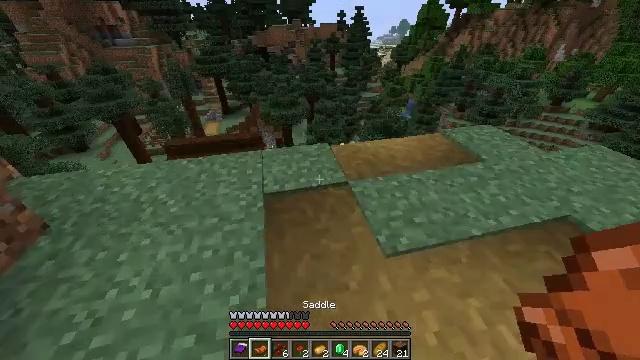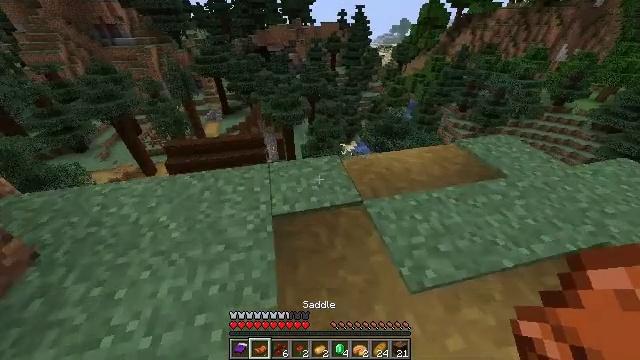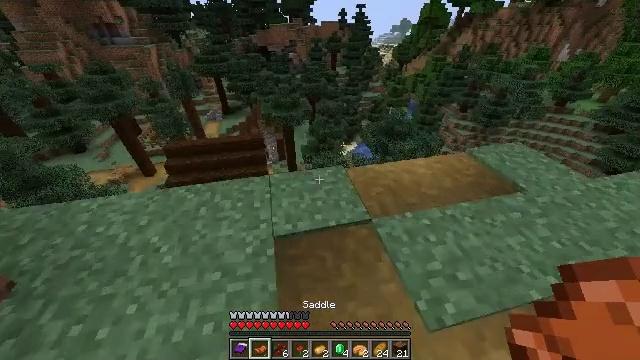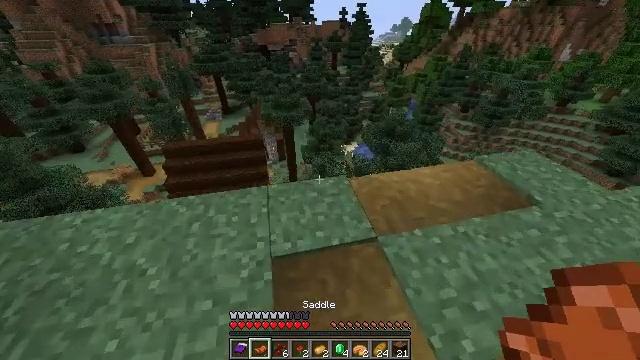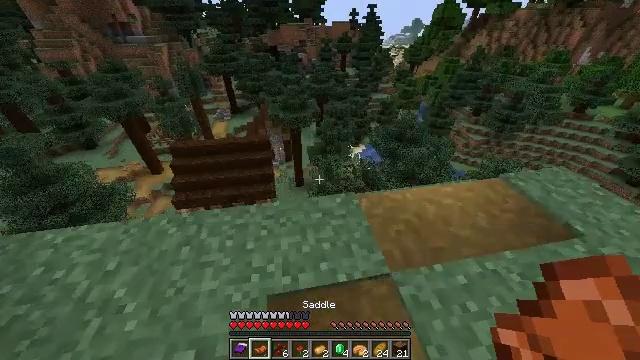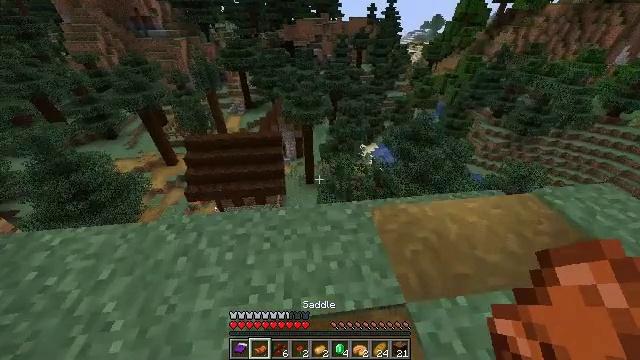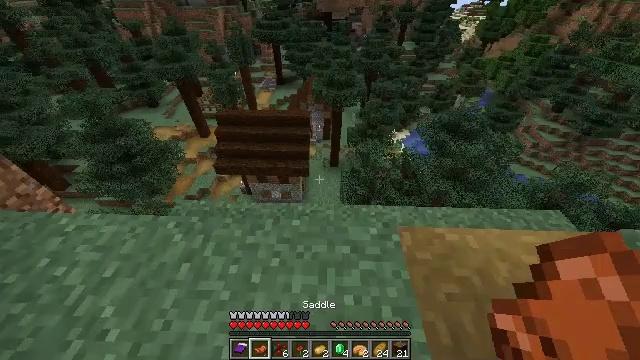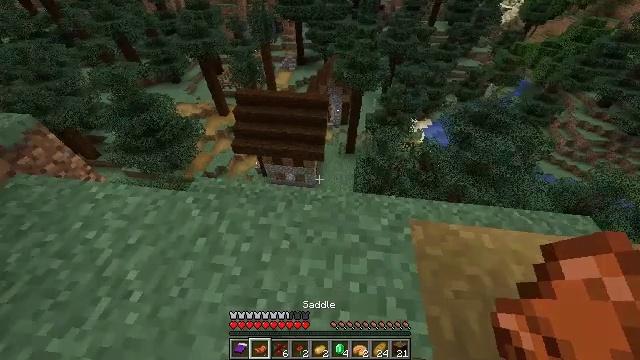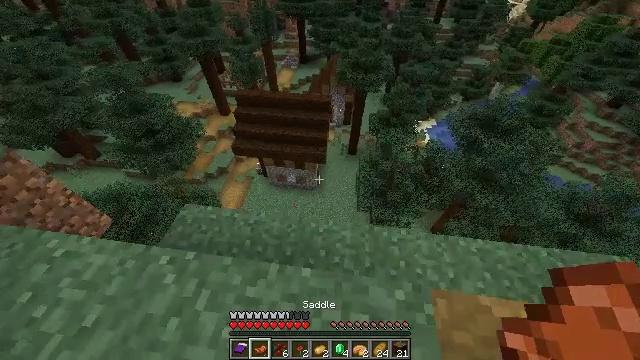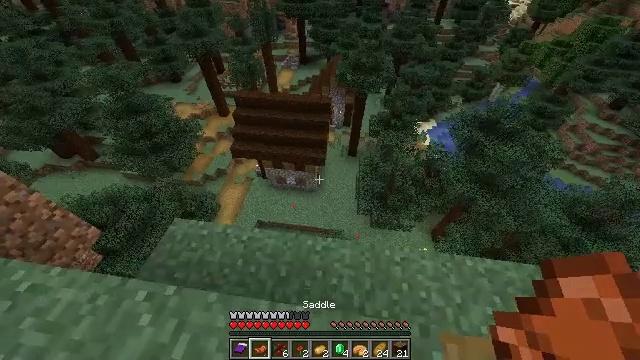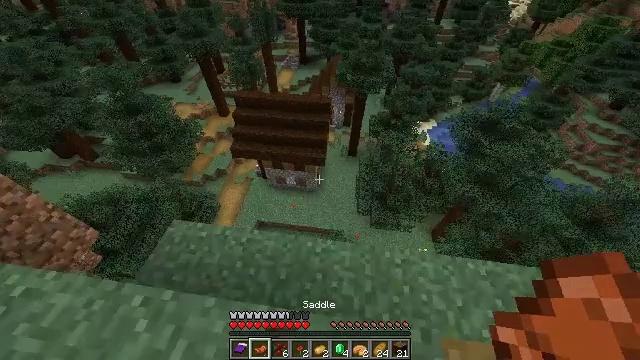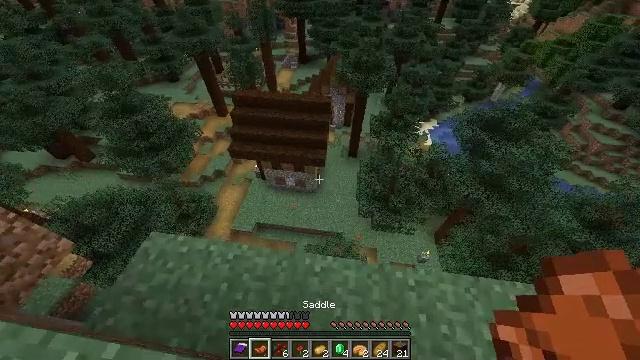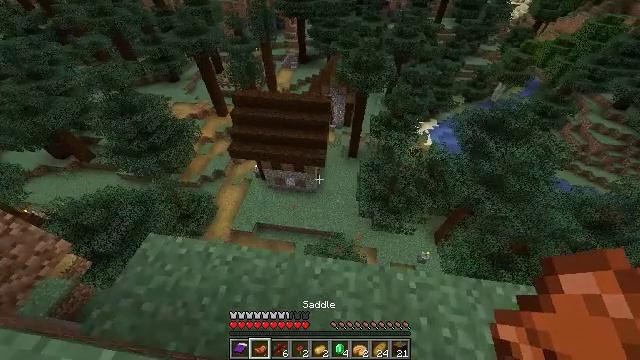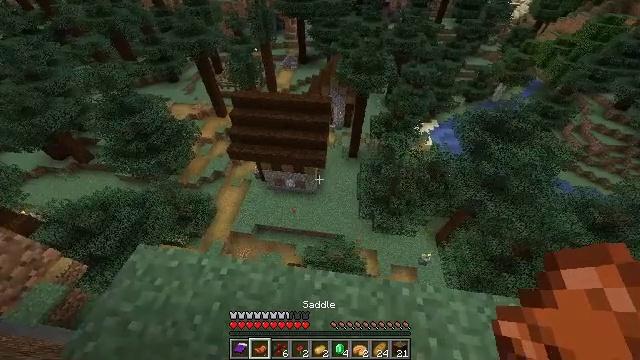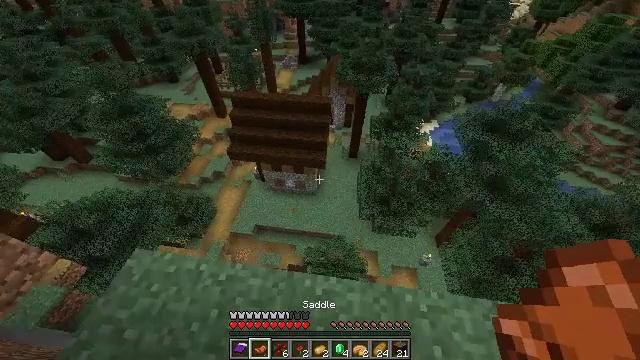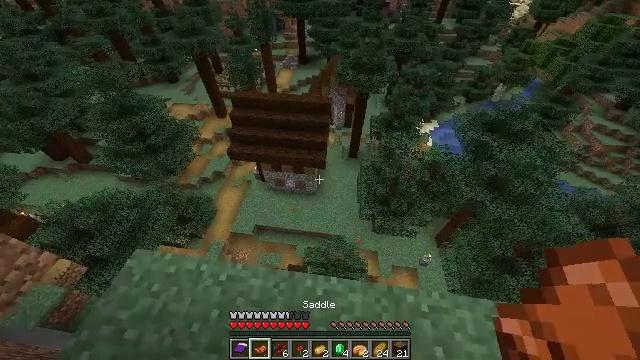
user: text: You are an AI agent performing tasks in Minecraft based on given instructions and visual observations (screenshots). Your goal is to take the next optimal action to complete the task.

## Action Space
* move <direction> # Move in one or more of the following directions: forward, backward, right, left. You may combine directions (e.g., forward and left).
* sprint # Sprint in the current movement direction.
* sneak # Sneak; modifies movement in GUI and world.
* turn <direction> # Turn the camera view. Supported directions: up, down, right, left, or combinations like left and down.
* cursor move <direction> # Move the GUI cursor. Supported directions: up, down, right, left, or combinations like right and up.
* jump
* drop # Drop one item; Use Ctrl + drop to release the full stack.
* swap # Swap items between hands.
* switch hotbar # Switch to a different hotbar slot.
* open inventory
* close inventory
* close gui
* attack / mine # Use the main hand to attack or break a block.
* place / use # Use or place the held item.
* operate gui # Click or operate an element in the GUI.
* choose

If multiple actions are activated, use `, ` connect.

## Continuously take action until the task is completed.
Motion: motion action
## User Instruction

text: craft item air
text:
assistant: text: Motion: move forward
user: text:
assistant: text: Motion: move forward
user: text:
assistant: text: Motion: move forward
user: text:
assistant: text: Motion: move forward, turn left
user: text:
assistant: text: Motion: move forward, turn left and down
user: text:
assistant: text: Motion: move forward, turn left and down
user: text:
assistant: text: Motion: move forward, turn left and down
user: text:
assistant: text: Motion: move forward
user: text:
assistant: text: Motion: move forward, sneak
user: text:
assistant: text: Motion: move forward, sneak
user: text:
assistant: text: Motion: move forward, sneak
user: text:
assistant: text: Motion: move forward, sneak
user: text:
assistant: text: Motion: move forward, sneak
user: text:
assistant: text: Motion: move forward, sneak
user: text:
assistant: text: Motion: move forward, sneak
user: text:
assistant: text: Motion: move forward, sneak
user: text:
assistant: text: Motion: move forward, sneak, turn left
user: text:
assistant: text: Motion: move forward, turn left
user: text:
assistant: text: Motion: move forward, turn left
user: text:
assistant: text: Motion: move forward, turn left and up
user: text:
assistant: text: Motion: move forward and move left
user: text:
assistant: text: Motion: move forward and move left
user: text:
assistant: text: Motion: move forward and move left
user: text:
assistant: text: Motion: move forward, turn right
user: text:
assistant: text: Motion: move forward, turn right and down
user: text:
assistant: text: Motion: move forward, turn right and down
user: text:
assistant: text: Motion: move forward, turn right and down
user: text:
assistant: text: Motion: move forward and move right, turn right and down
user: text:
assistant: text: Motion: move forward and move right
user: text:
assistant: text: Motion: move forward and move right